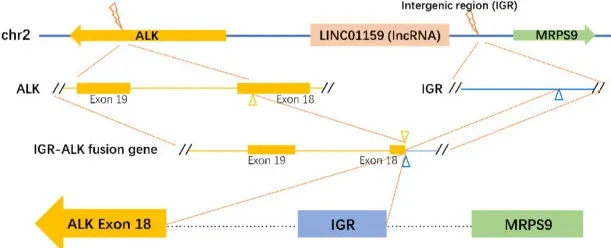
Identification of the MRPS9-ALK fusion. (B) The structure schematic map of the MRPS9-ALK fusion locus. Intergenic region (IGR) of LINCO1159 & MRPS9 were fused to exon 18 of the ALK (yellow).
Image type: chart (chart)